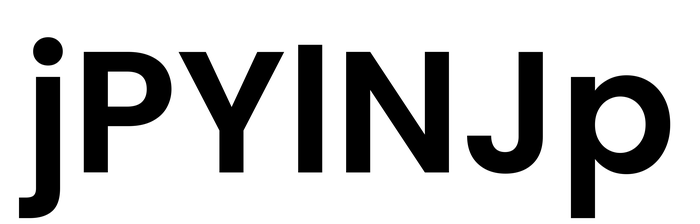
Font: Poppins-SemiBold